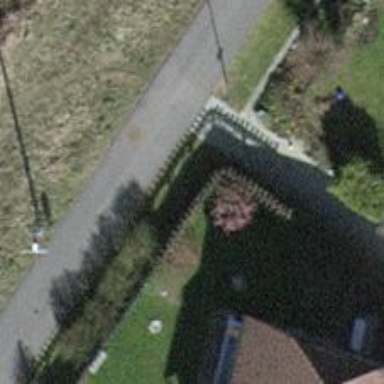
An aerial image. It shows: Road with steps.